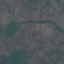
Land use / land cover: HerbaceousVegetation